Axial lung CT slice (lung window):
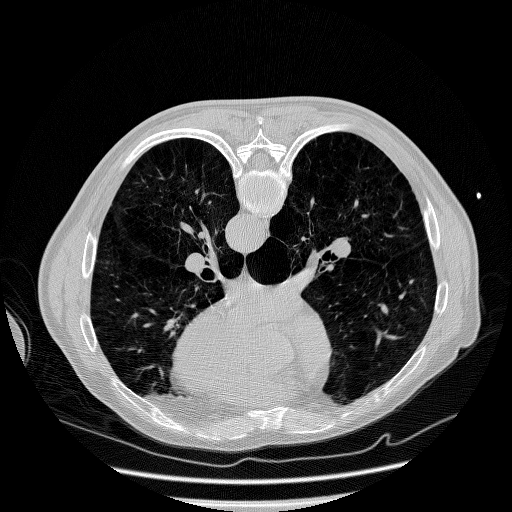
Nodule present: no